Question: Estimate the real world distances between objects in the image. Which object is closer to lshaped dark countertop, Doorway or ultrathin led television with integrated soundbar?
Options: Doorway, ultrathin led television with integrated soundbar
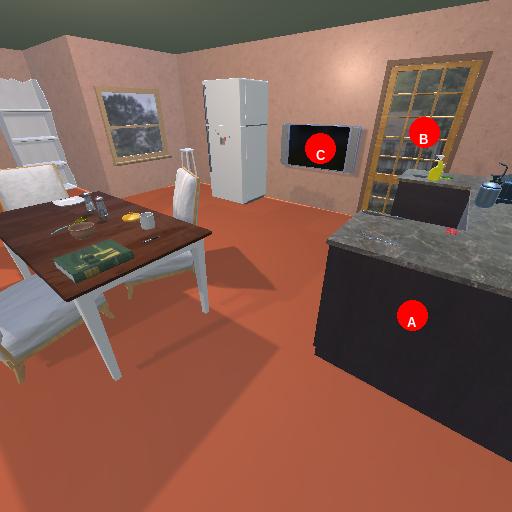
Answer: Doorway